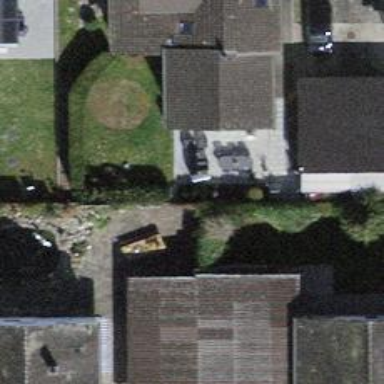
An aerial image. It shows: Building with tiled roof.